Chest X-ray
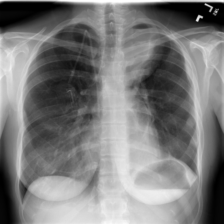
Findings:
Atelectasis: negative
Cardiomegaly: negative
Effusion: negative
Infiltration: negative
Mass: negative
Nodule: negative
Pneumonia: negative
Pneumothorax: negative
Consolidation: negative
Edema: negative
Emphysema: negative
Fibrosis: negative
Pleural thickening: negative
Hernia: negative